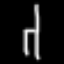
Label: chair